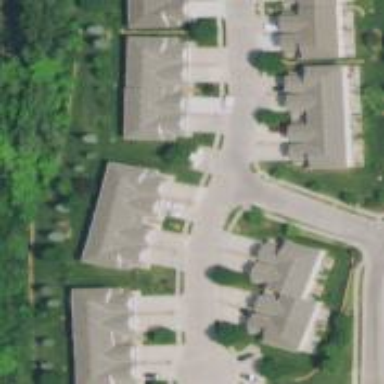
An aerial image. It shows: Living street.